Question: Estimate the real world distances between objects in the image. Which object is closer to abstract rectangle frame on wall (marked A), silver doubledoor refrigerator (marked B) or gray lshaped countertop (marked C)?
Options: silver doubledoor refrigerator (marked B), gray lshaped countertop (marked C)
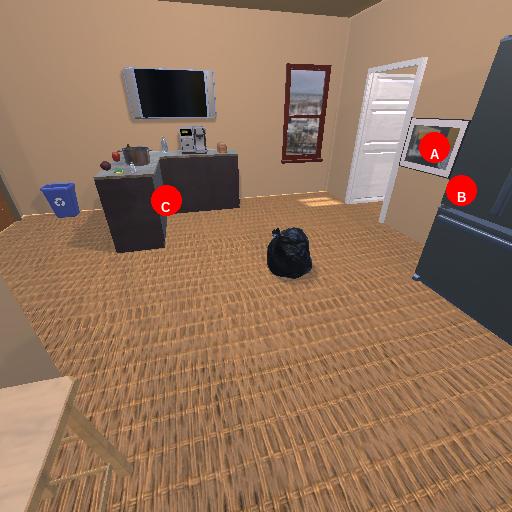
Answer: silver doubledoor refrigerator (marked B)